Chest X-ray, AP view. Patient: 32 years old, sex M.
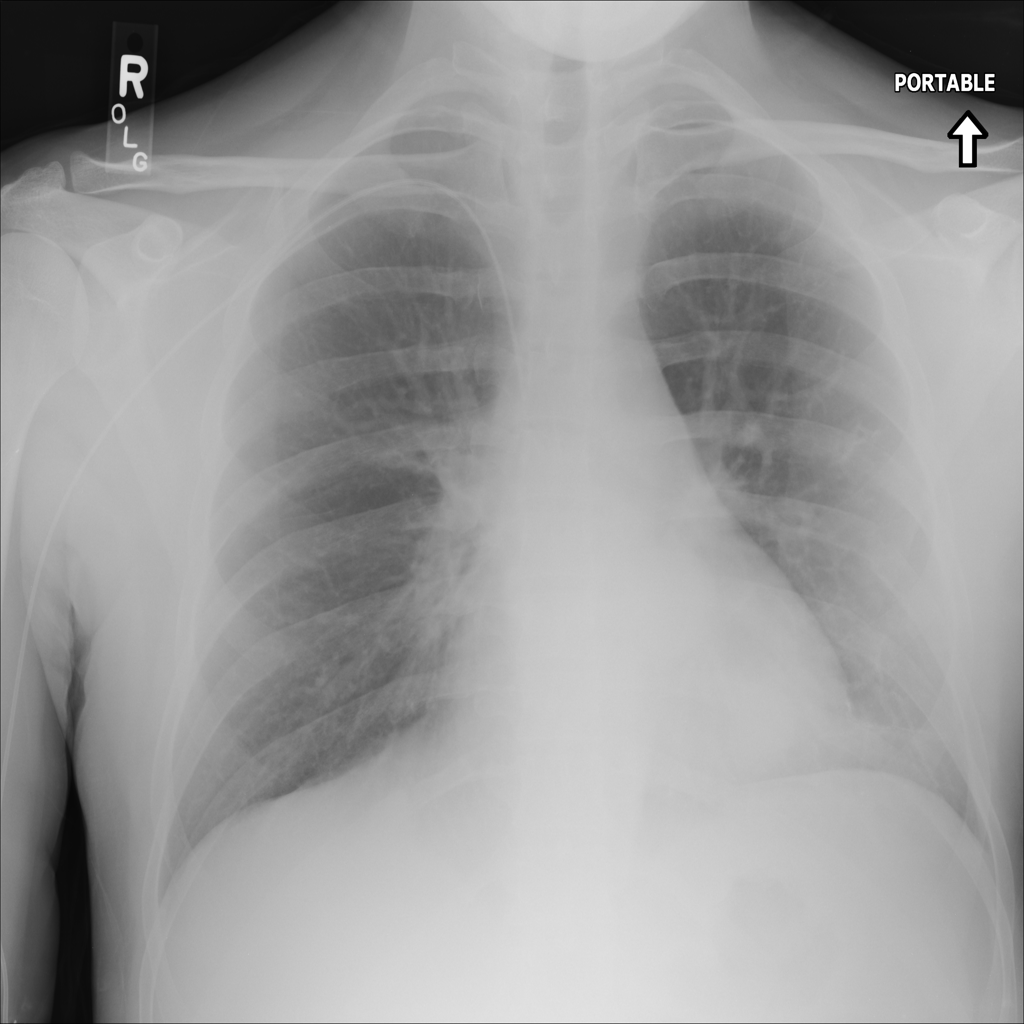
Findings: Mass, Nodule